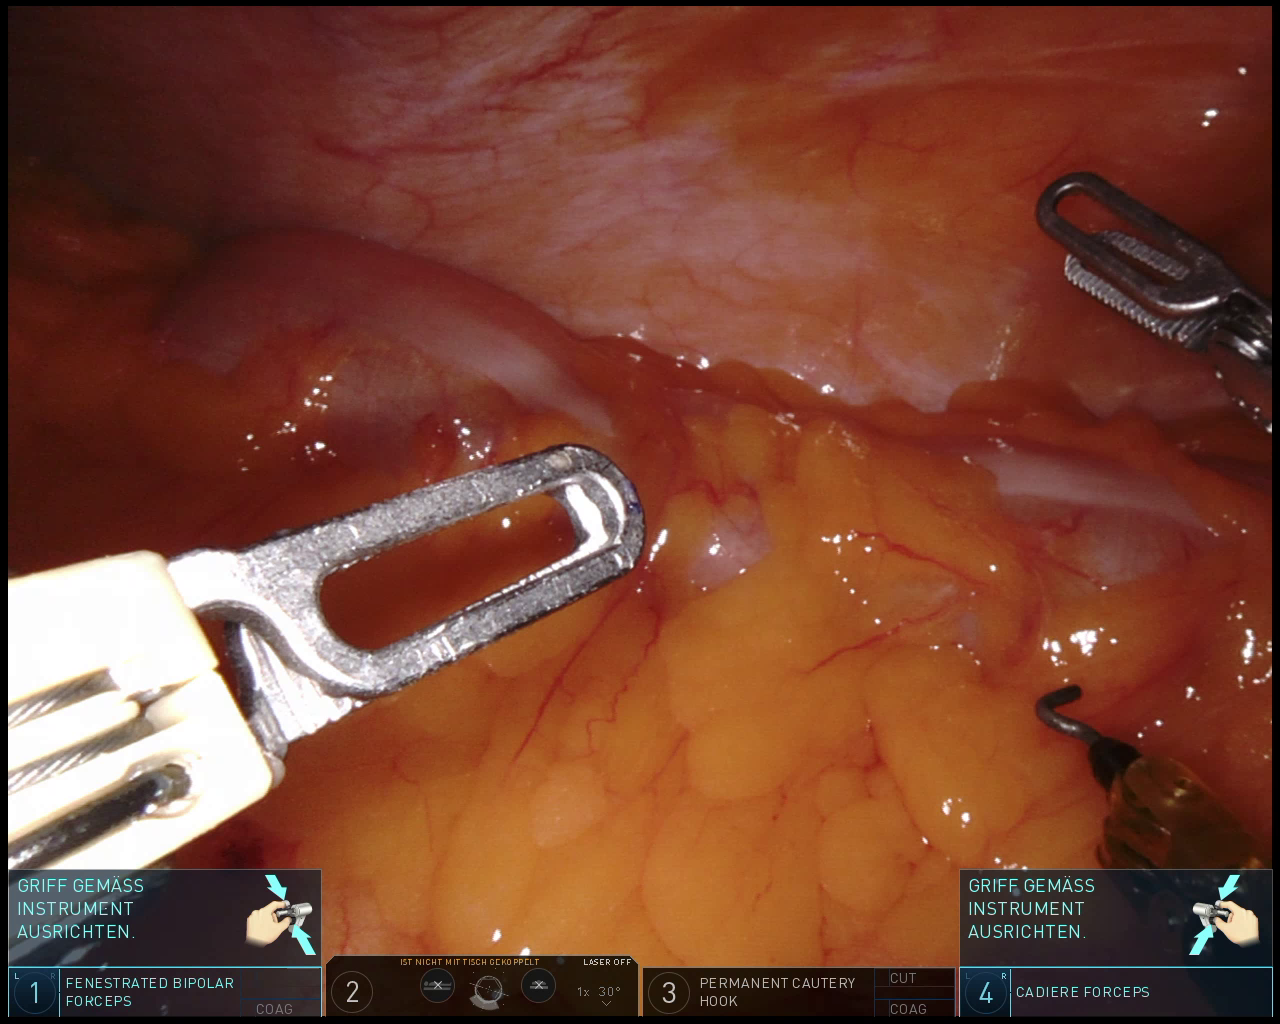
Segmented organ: abdominal_wall
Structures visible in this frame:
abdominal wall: yes
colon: yes
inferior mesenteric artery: no
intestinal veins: no
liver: no
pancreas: no
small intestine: no
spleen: no
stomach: no
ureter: no
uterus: no
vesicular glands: no